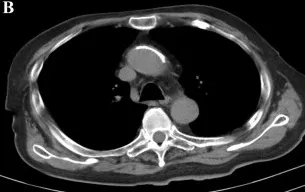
(A, B) Examination of chest CT.
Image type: radiology (ct)